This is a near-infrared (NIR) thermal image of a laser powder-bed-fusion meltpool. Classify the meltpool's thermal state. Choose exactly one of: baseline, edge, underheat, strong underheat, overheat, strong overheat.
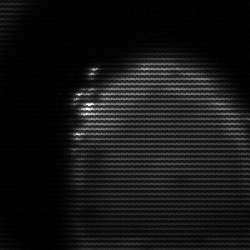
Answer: edge